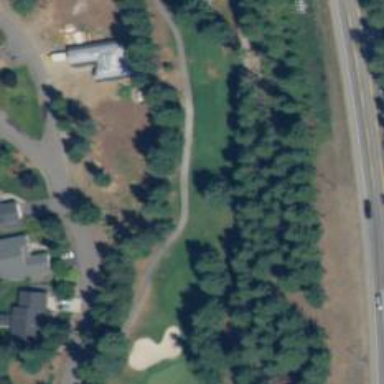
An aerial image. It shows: Service road designated as golf cart path.